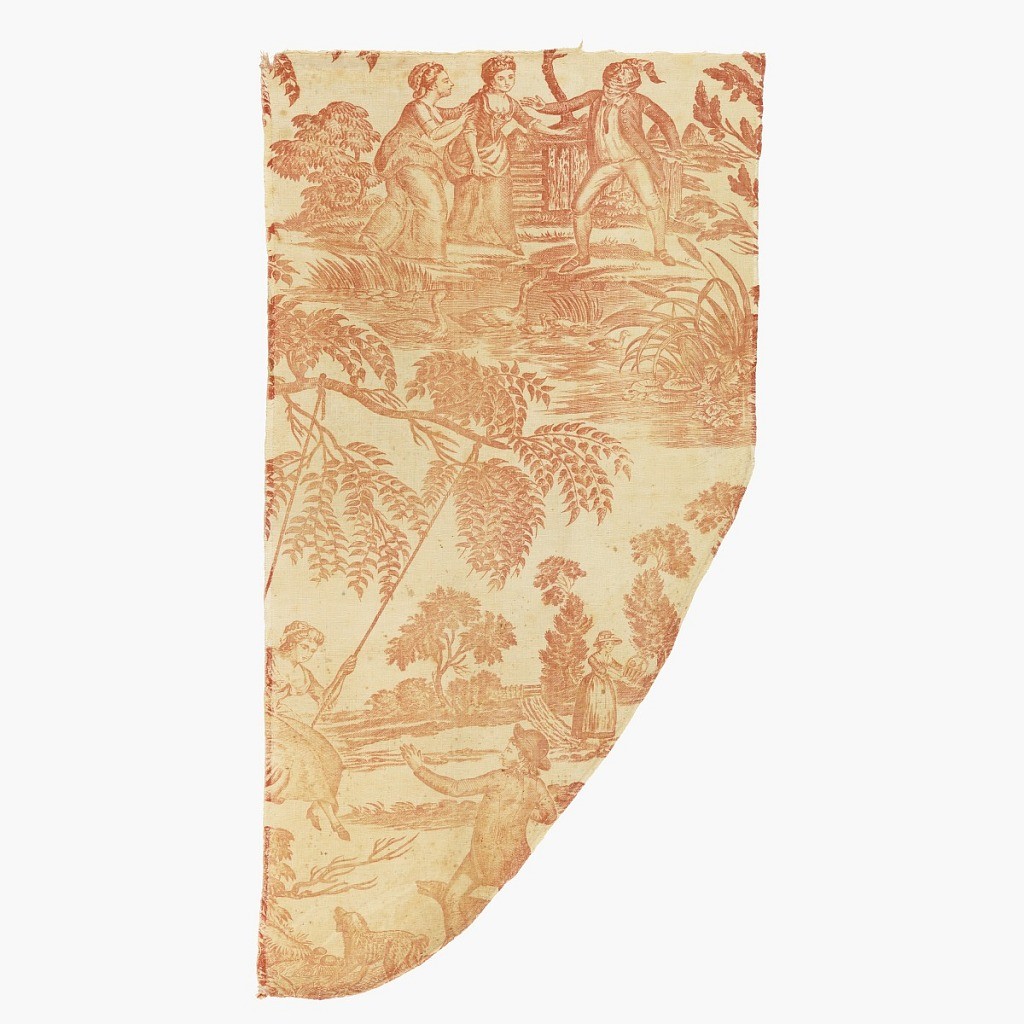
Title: Fragment
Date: late 18th century
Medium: cotton Technique: copperplate printed on plain weave
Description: Printed textiles with figures playing at "blind man's buff" in a rustic setting with water fowl. Below, a man pushing a woman on a swing while dogs look on. Behind stands a woman with picnic basket.